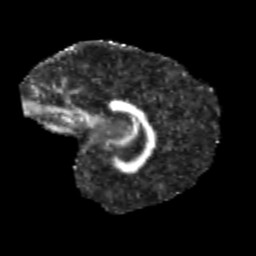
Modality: FA
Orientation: sagittal
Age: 13
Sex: male
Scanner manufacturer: siemens
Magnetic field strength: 3 T
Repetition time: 3.8 s
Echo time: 0.07 s